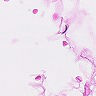
Metastatic tissue present: no